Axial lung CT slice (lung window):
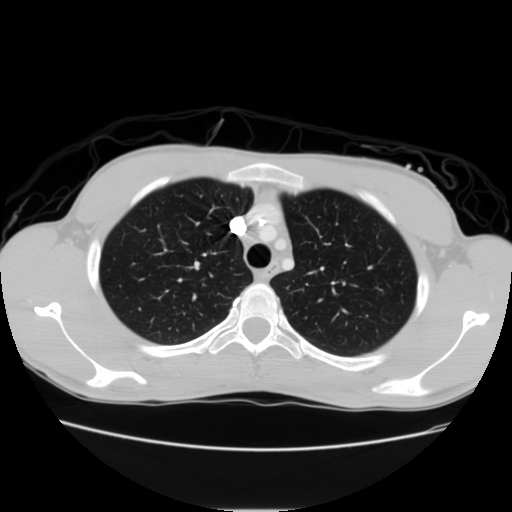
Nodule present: no